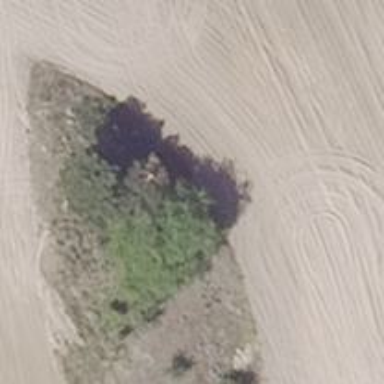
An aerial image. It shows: Deciduous broadleaved tree.